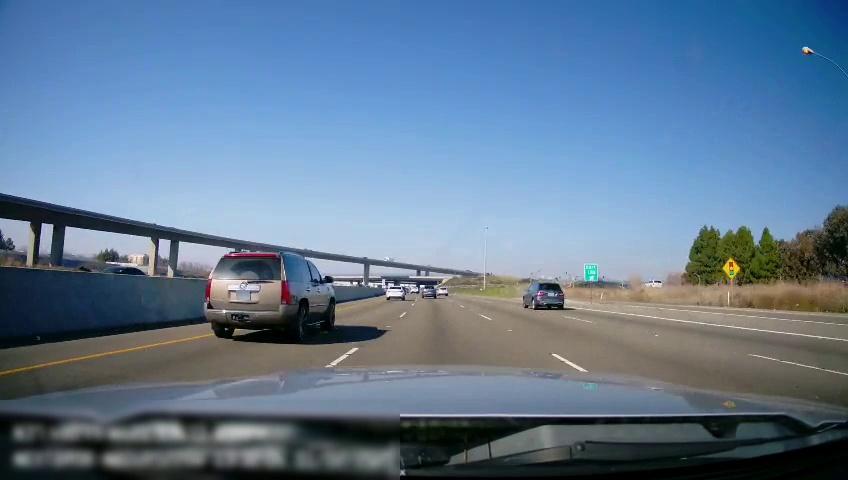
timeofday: Day
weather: Sunny
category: Vehicles | Car
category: Vehicles | Truck
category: Drivable Space
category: Vehicles | Car
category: Vehicles | Car
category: Vehicles | SUV
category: Vehicles | SUV
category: Vehicles | SUV
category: Vehicles | SUV
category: Vehicles | Car
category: Vehicles | SUV
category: Lanes | Alternate Lane
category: Lanes | Alternate Lane
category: Lanes | Alternate Lane
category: Lanes | Current Lane
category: Lanes | Current Lane
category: Lanes | Alternate Lane
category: Lanes | Alternate Lane
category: Traffic | Signs
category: Traffic | Signs